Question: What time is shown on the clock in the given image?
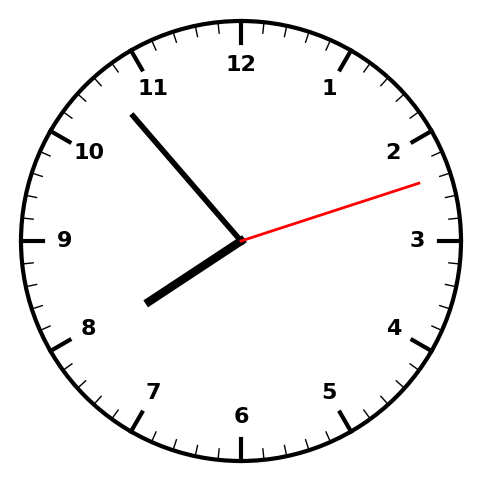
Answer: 07:53:12